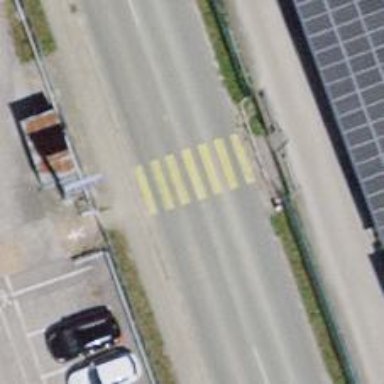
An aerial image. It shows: Uncontrolled zebra crossing with zebra markings.